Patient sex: F
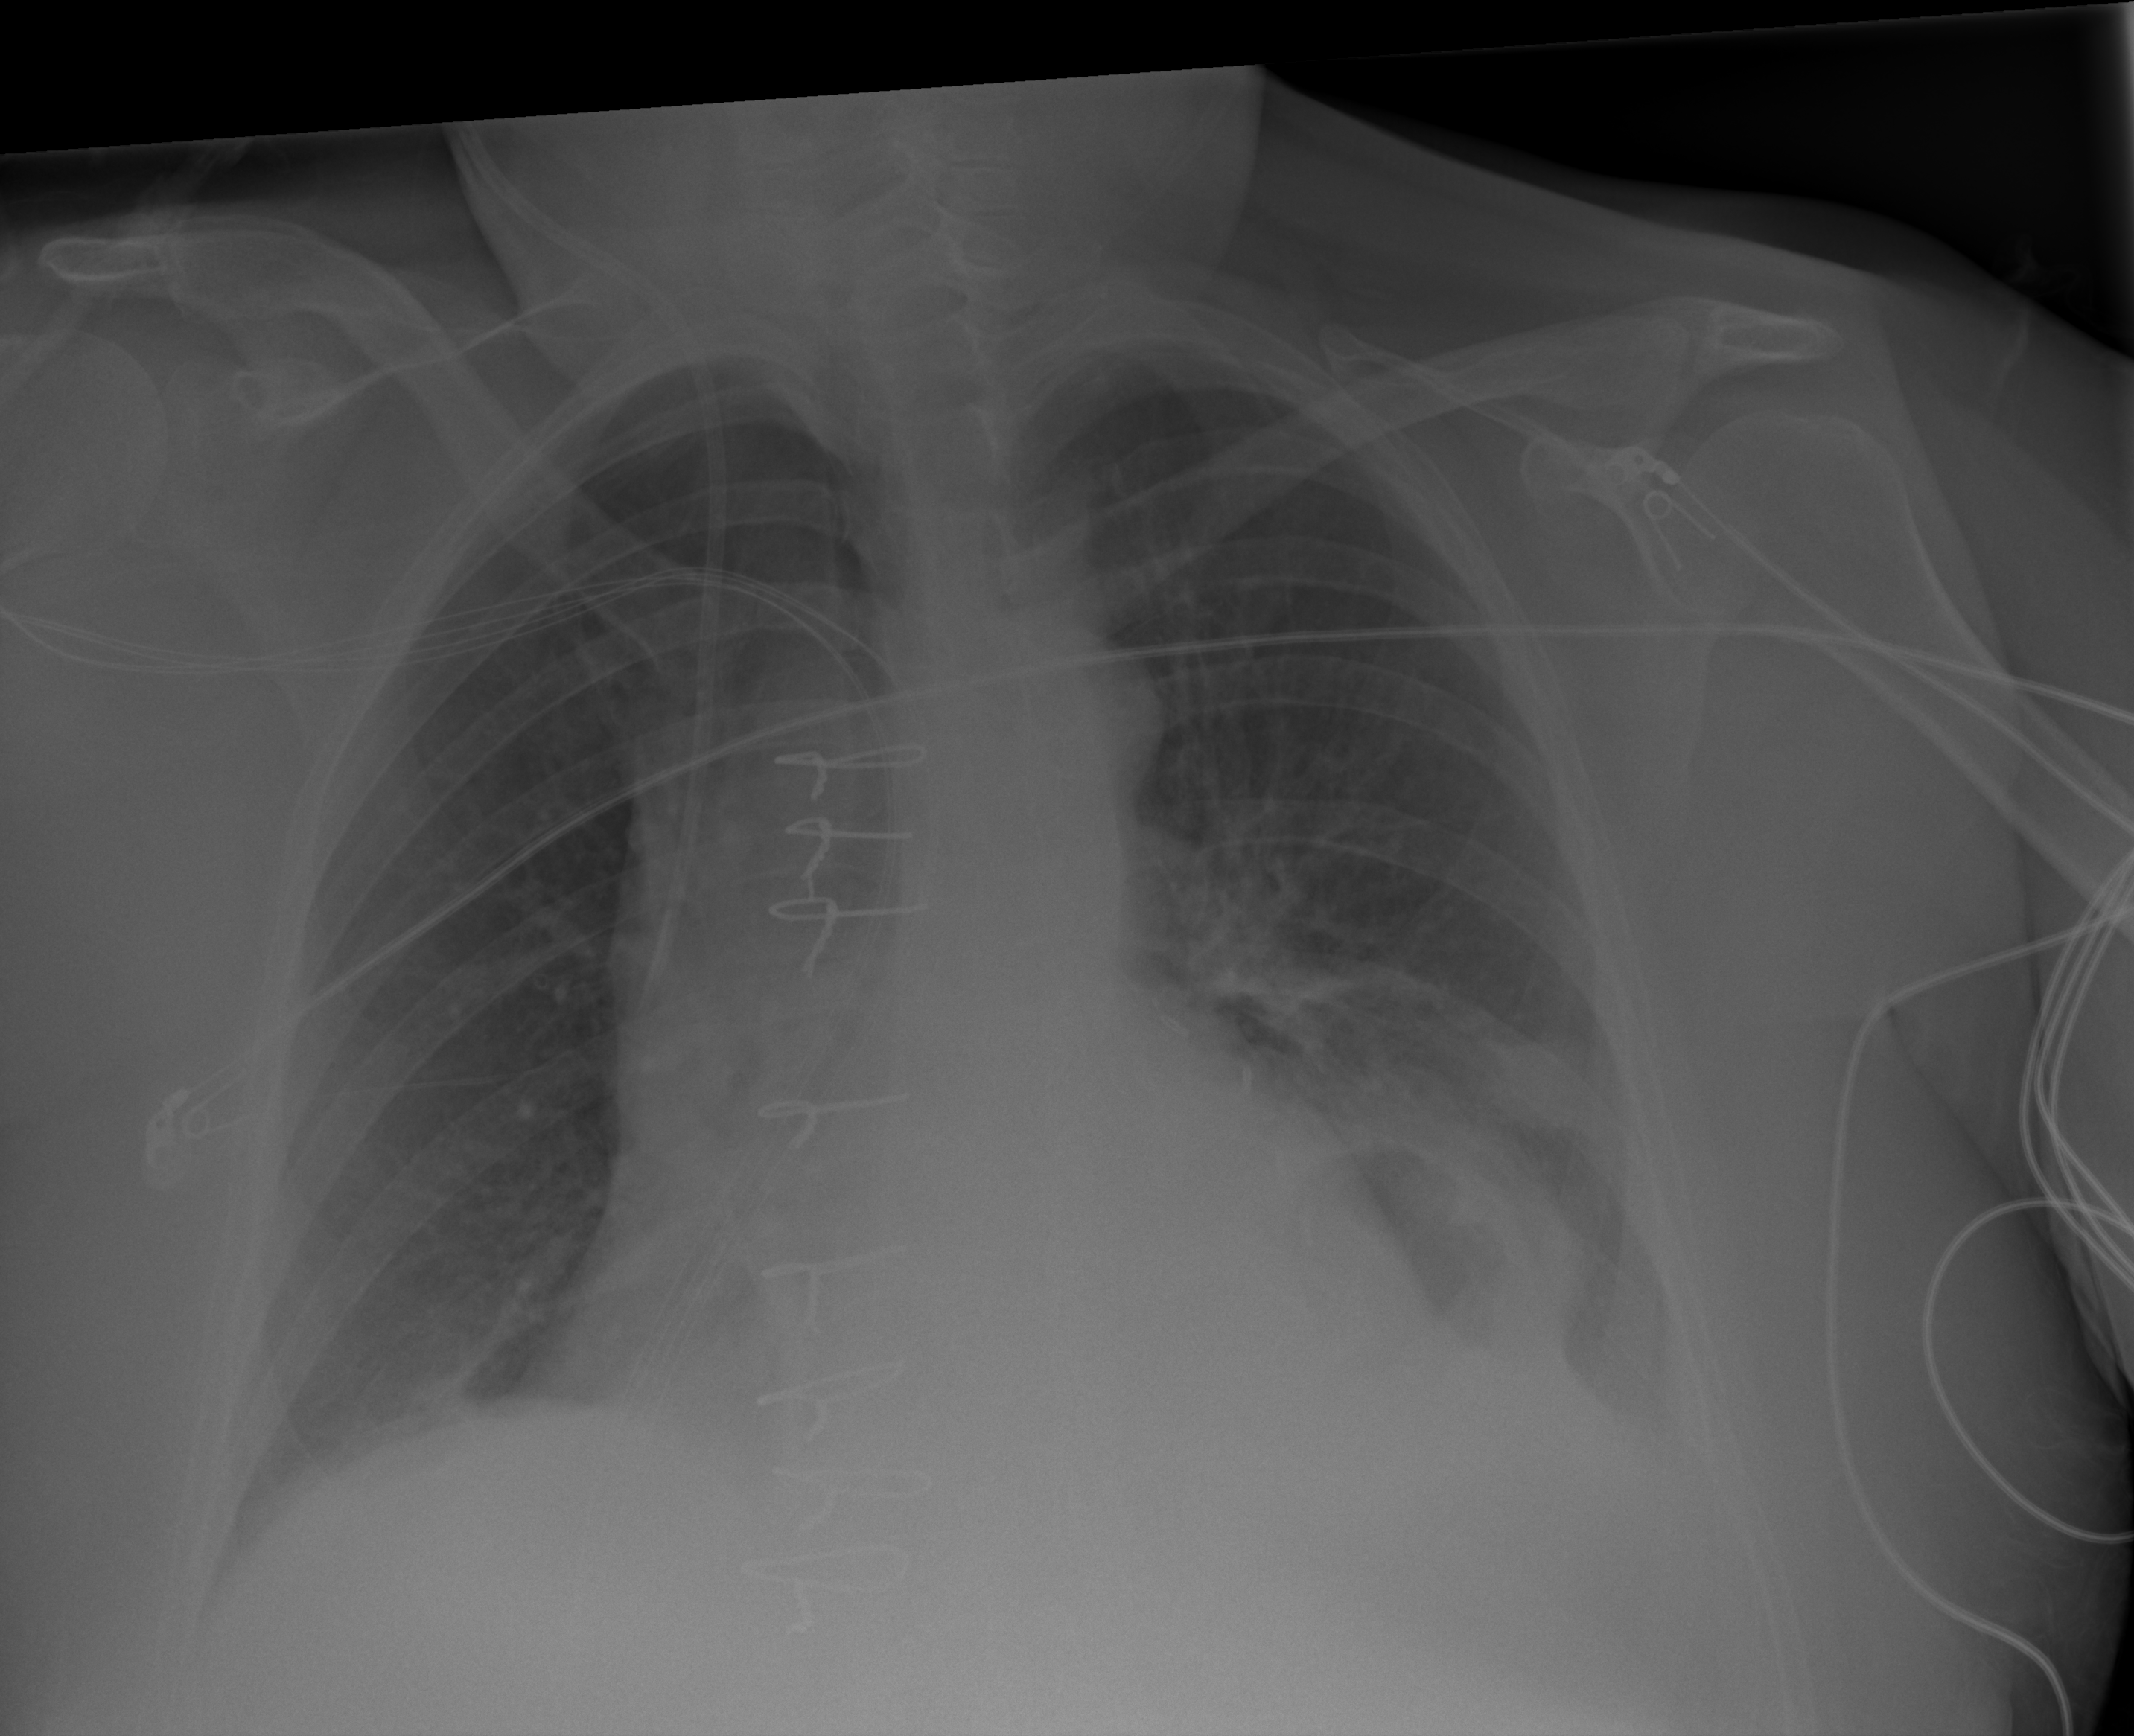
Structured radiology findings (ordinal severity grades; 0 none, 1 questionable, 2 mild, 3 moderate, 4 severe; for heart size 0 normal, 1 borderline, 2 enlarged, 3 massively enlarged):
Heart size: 2
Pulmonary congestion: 0
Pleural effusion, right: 1
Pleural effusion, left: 2
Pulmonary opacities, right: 0
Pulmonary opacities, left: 2
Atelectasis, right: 1
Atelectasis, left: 3